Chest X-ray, PA view. Patient: 60 years old, sex F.
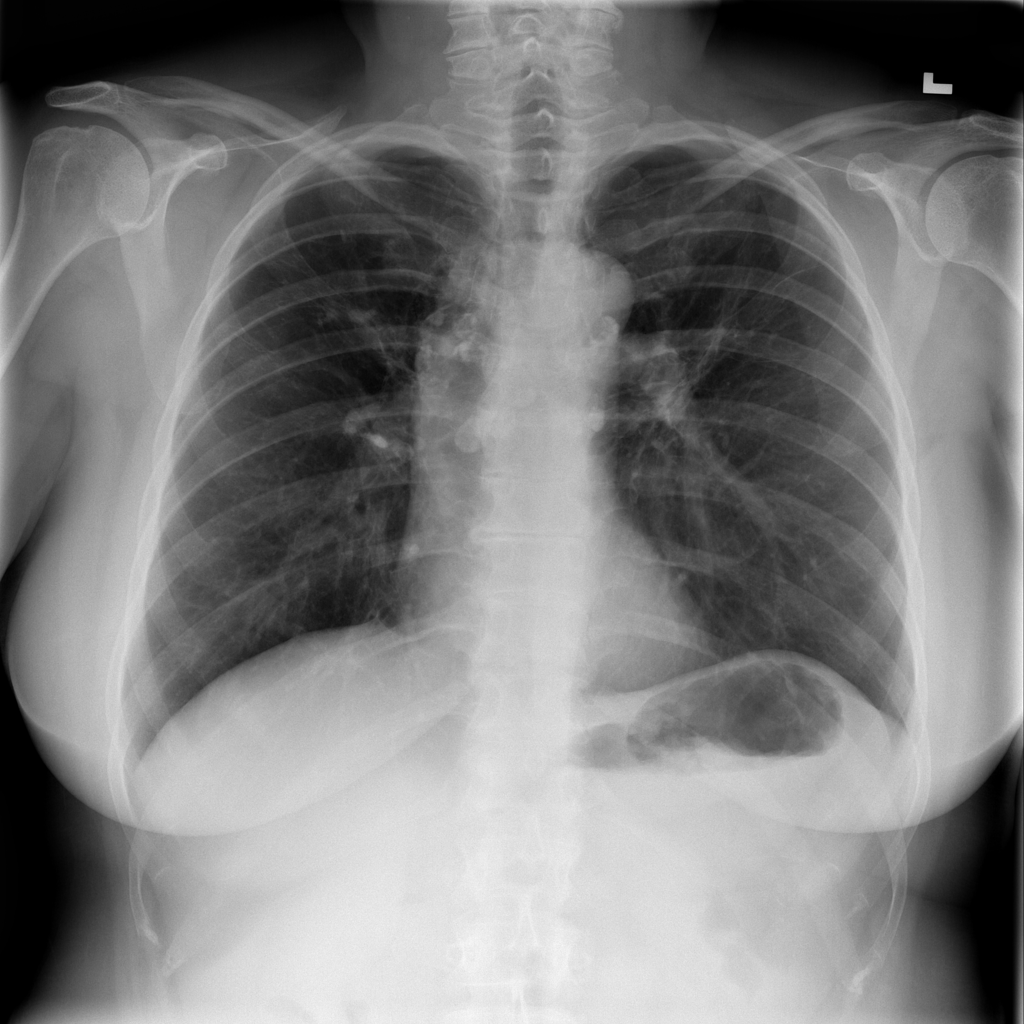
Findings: No Finding